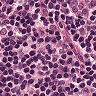
Metastatic tissue present: no